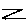
Label: zigzag